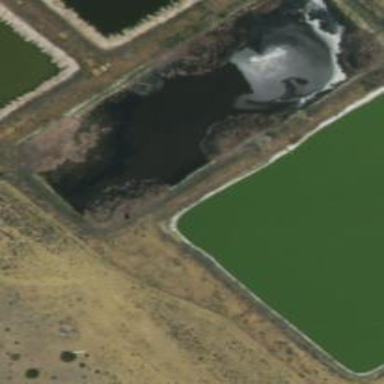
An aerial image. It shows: Reservoir used for sewage.